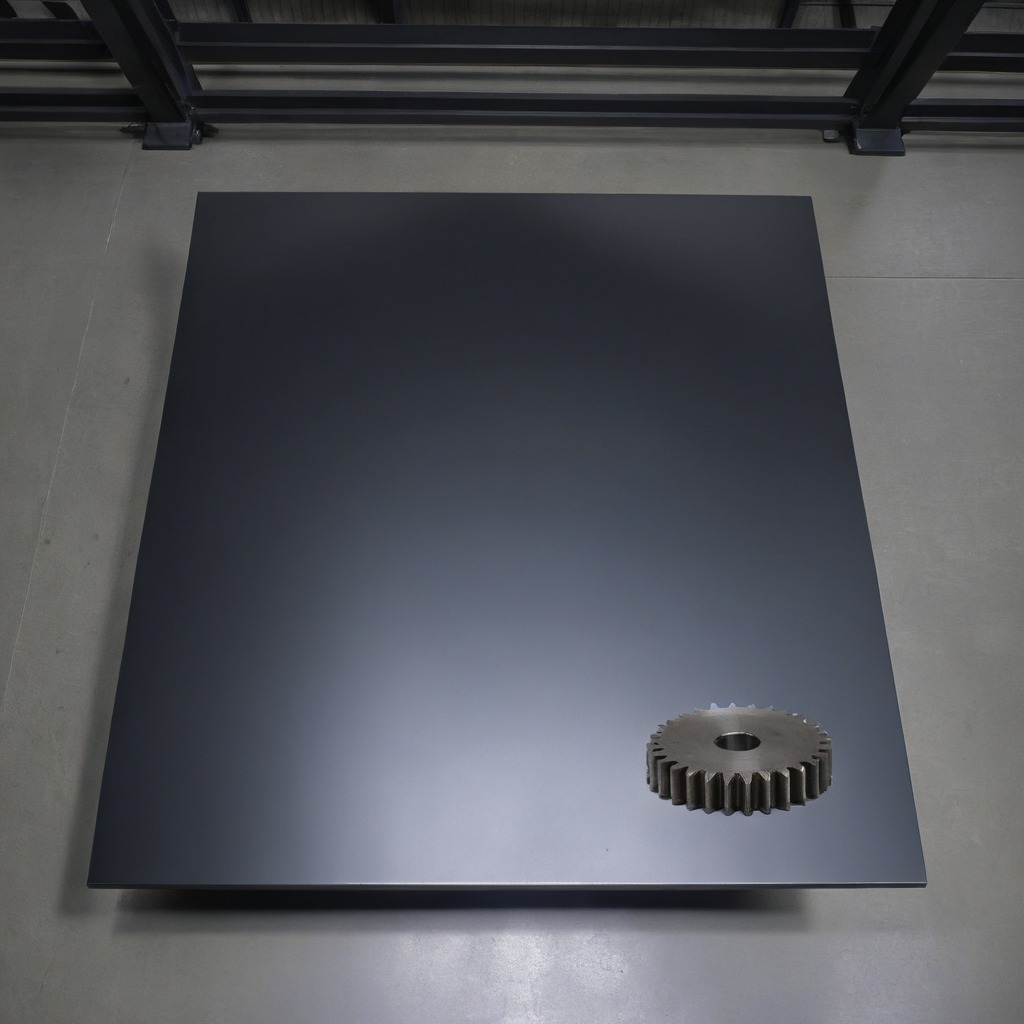
A steel gear with teeth lies on a clean empty table in a basement in the evening.